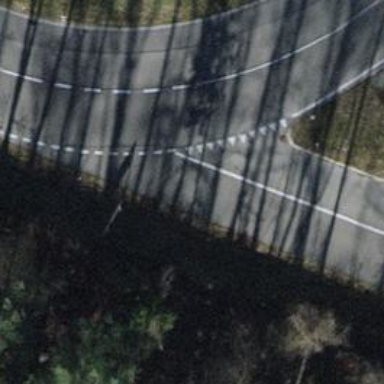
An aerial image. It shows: Road with "give way" sign.